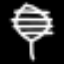
Label: leaf